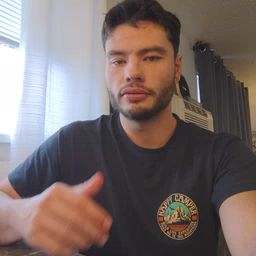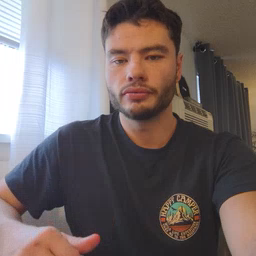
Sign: food